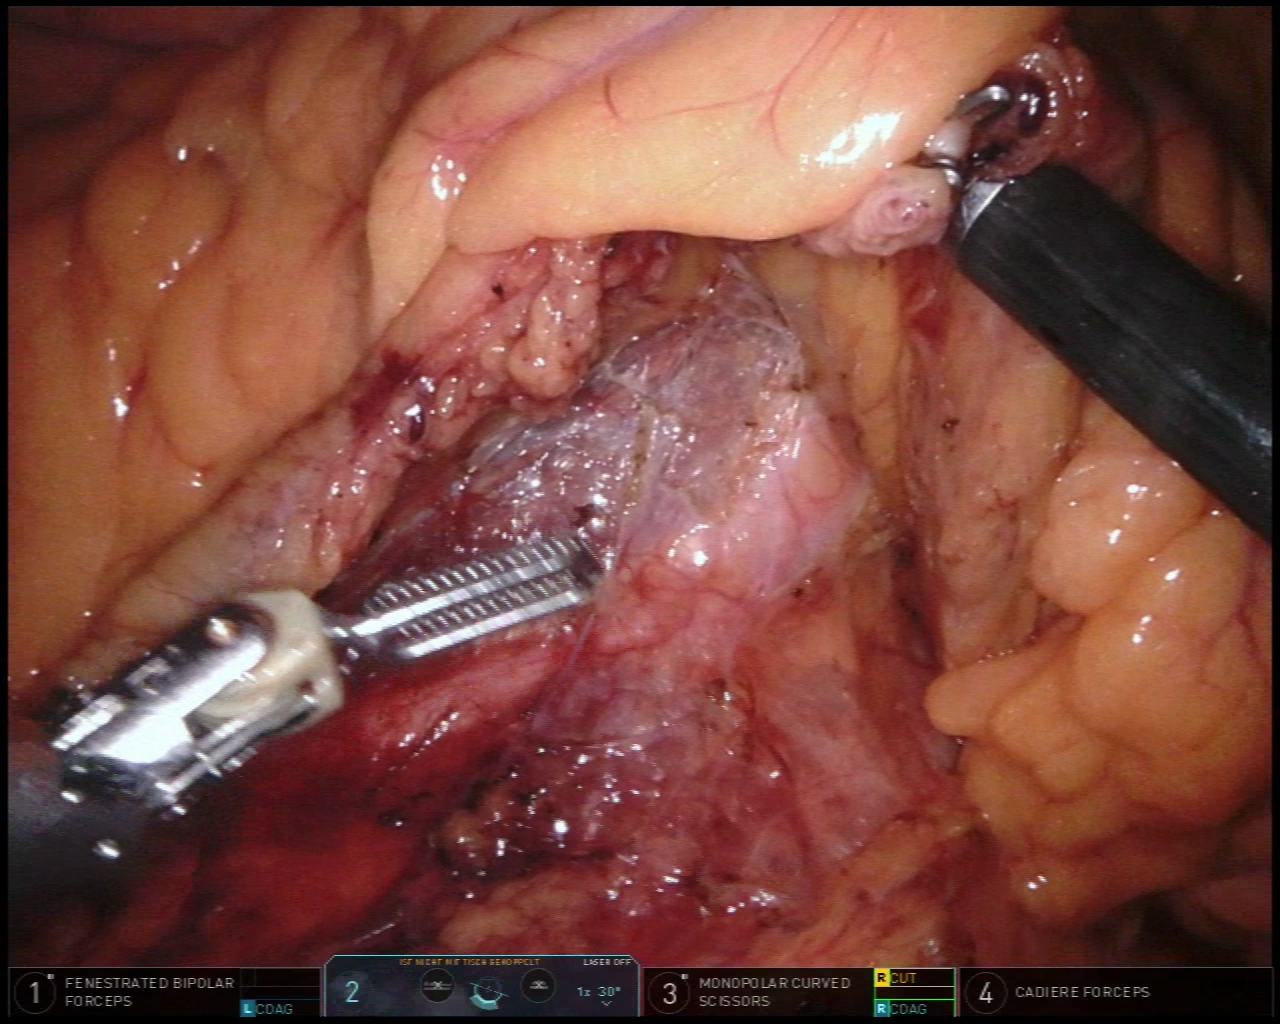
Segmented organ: ureter
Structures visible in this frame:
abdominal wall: no
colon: no
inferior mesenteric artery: no
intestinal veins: no
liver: no
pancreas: no
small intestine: no
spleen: no
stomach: no
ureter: yes
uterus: no
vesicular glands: no